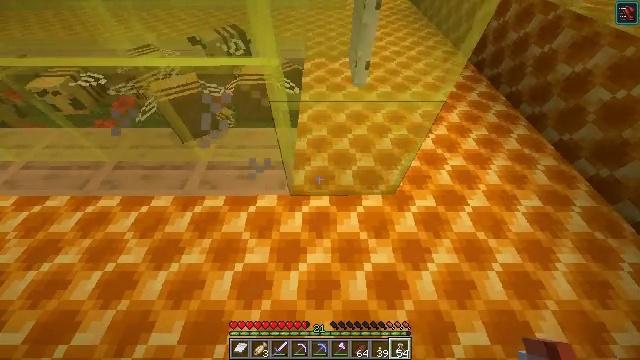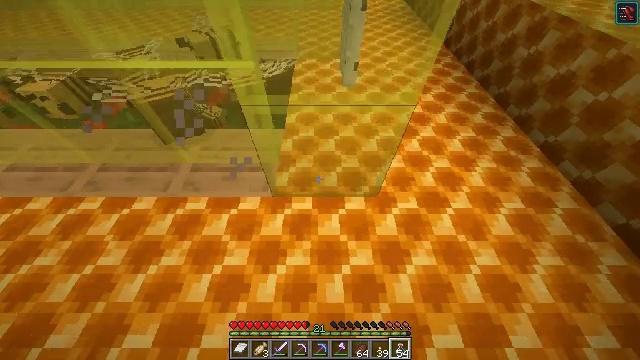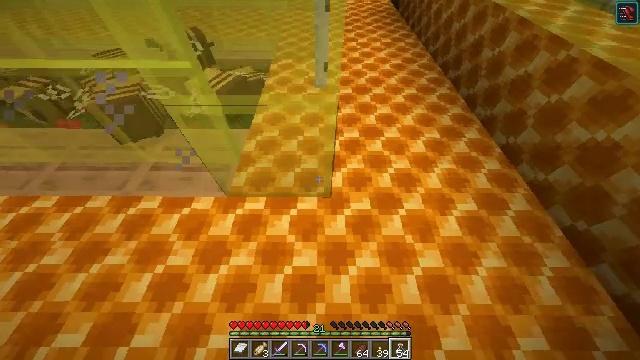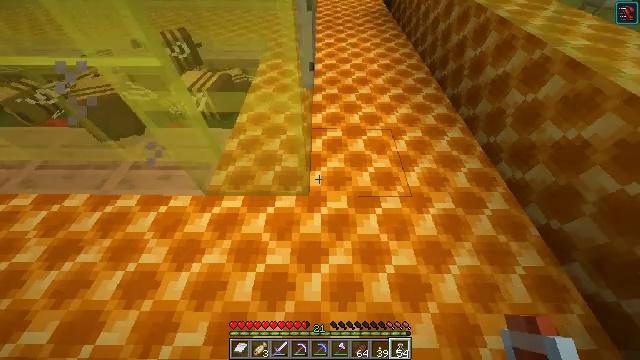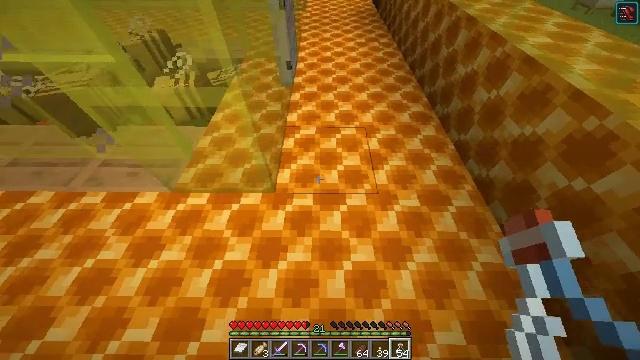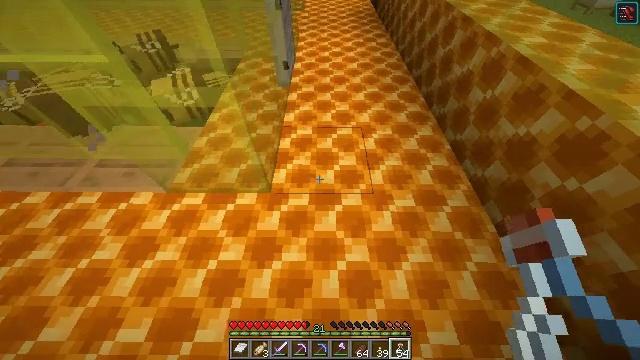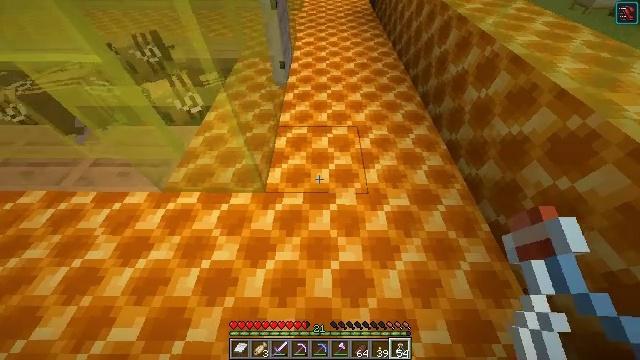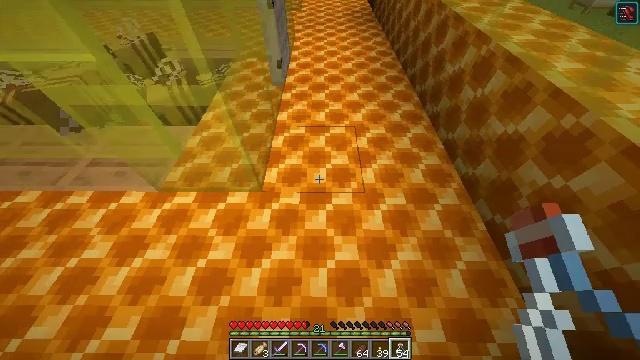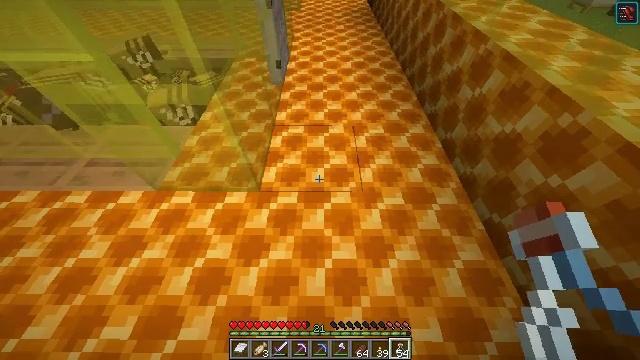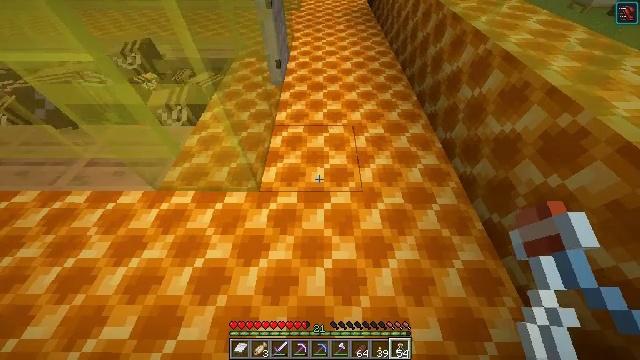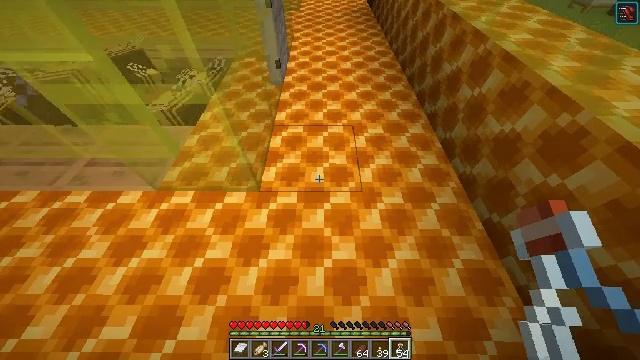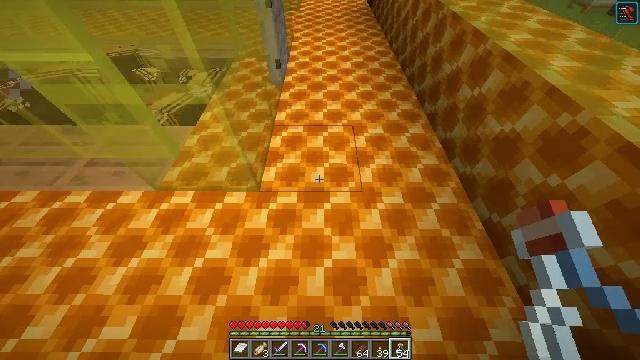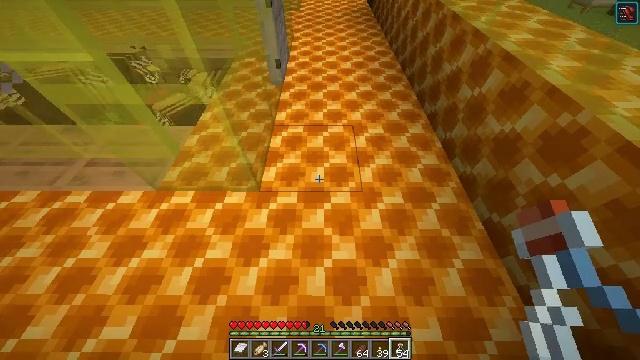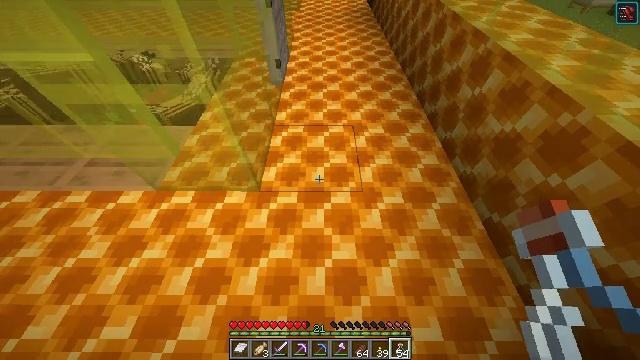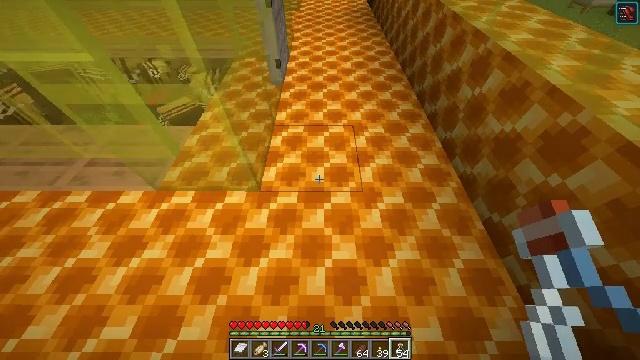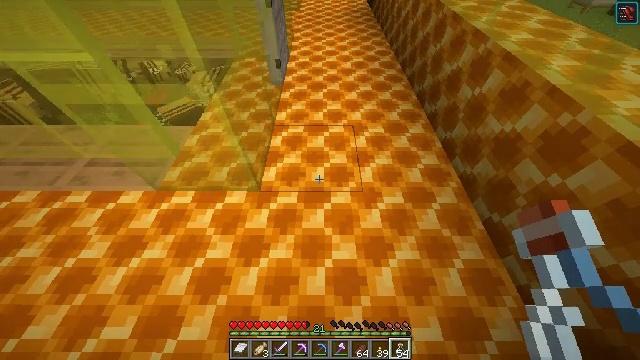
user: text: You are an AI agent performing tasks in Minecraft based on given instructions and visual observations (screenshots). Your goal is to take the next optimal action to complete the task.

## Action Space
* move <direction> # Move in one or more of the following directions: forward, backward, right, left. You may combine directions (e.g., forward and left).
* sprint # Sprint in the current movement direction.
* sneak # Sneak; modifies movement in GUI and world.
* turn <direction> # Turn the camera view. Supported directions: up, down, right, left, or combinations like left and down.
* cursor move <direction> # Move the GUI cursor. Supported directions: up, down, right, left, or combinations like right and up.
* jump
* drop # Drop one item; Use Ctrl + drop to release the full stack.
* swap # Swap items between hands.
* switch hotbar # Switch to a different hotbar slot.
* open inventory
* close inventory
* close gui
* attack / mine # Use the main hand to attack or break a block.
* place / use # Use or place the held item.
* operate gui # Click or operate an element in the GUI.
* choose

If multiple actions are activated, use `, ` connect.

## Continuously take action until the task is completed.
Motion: motion action
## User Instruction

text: Form a honey block with honey bottles in the grid.
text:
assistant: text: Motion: move right
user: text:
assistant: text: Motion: move right
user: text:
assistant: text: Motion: move right
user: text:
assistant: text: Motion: no_op
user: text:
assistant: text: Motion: no_op
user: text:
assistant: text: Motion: no_op
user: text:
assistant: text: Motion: no_op
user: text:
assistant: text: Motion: no_op
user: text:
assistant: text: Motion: no_op
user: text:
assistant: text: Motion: no_op
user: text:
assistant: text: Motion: no_op
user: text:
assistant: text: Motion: no_op
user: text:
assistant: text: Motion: no_op
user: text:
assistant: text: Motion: no_op
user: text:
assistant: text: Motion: no_op
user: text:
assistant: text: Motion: no_op
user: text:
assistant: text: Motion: no_op
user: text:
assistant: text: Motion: no_op
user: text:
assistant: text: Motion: no_op
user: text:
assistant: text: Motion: no_op
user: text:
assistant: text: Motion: no_op
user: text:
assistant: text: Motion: no_op
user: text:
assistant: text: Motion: no_op
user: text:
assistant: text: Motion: no_op
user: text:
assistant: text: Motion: no_op
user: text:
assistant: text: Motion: no_op
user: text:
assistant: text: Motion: no_op
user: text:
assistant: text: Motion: no_op
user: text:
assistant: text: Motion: turn left and up
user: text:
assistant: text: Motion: move right, turn left and up